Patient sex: M
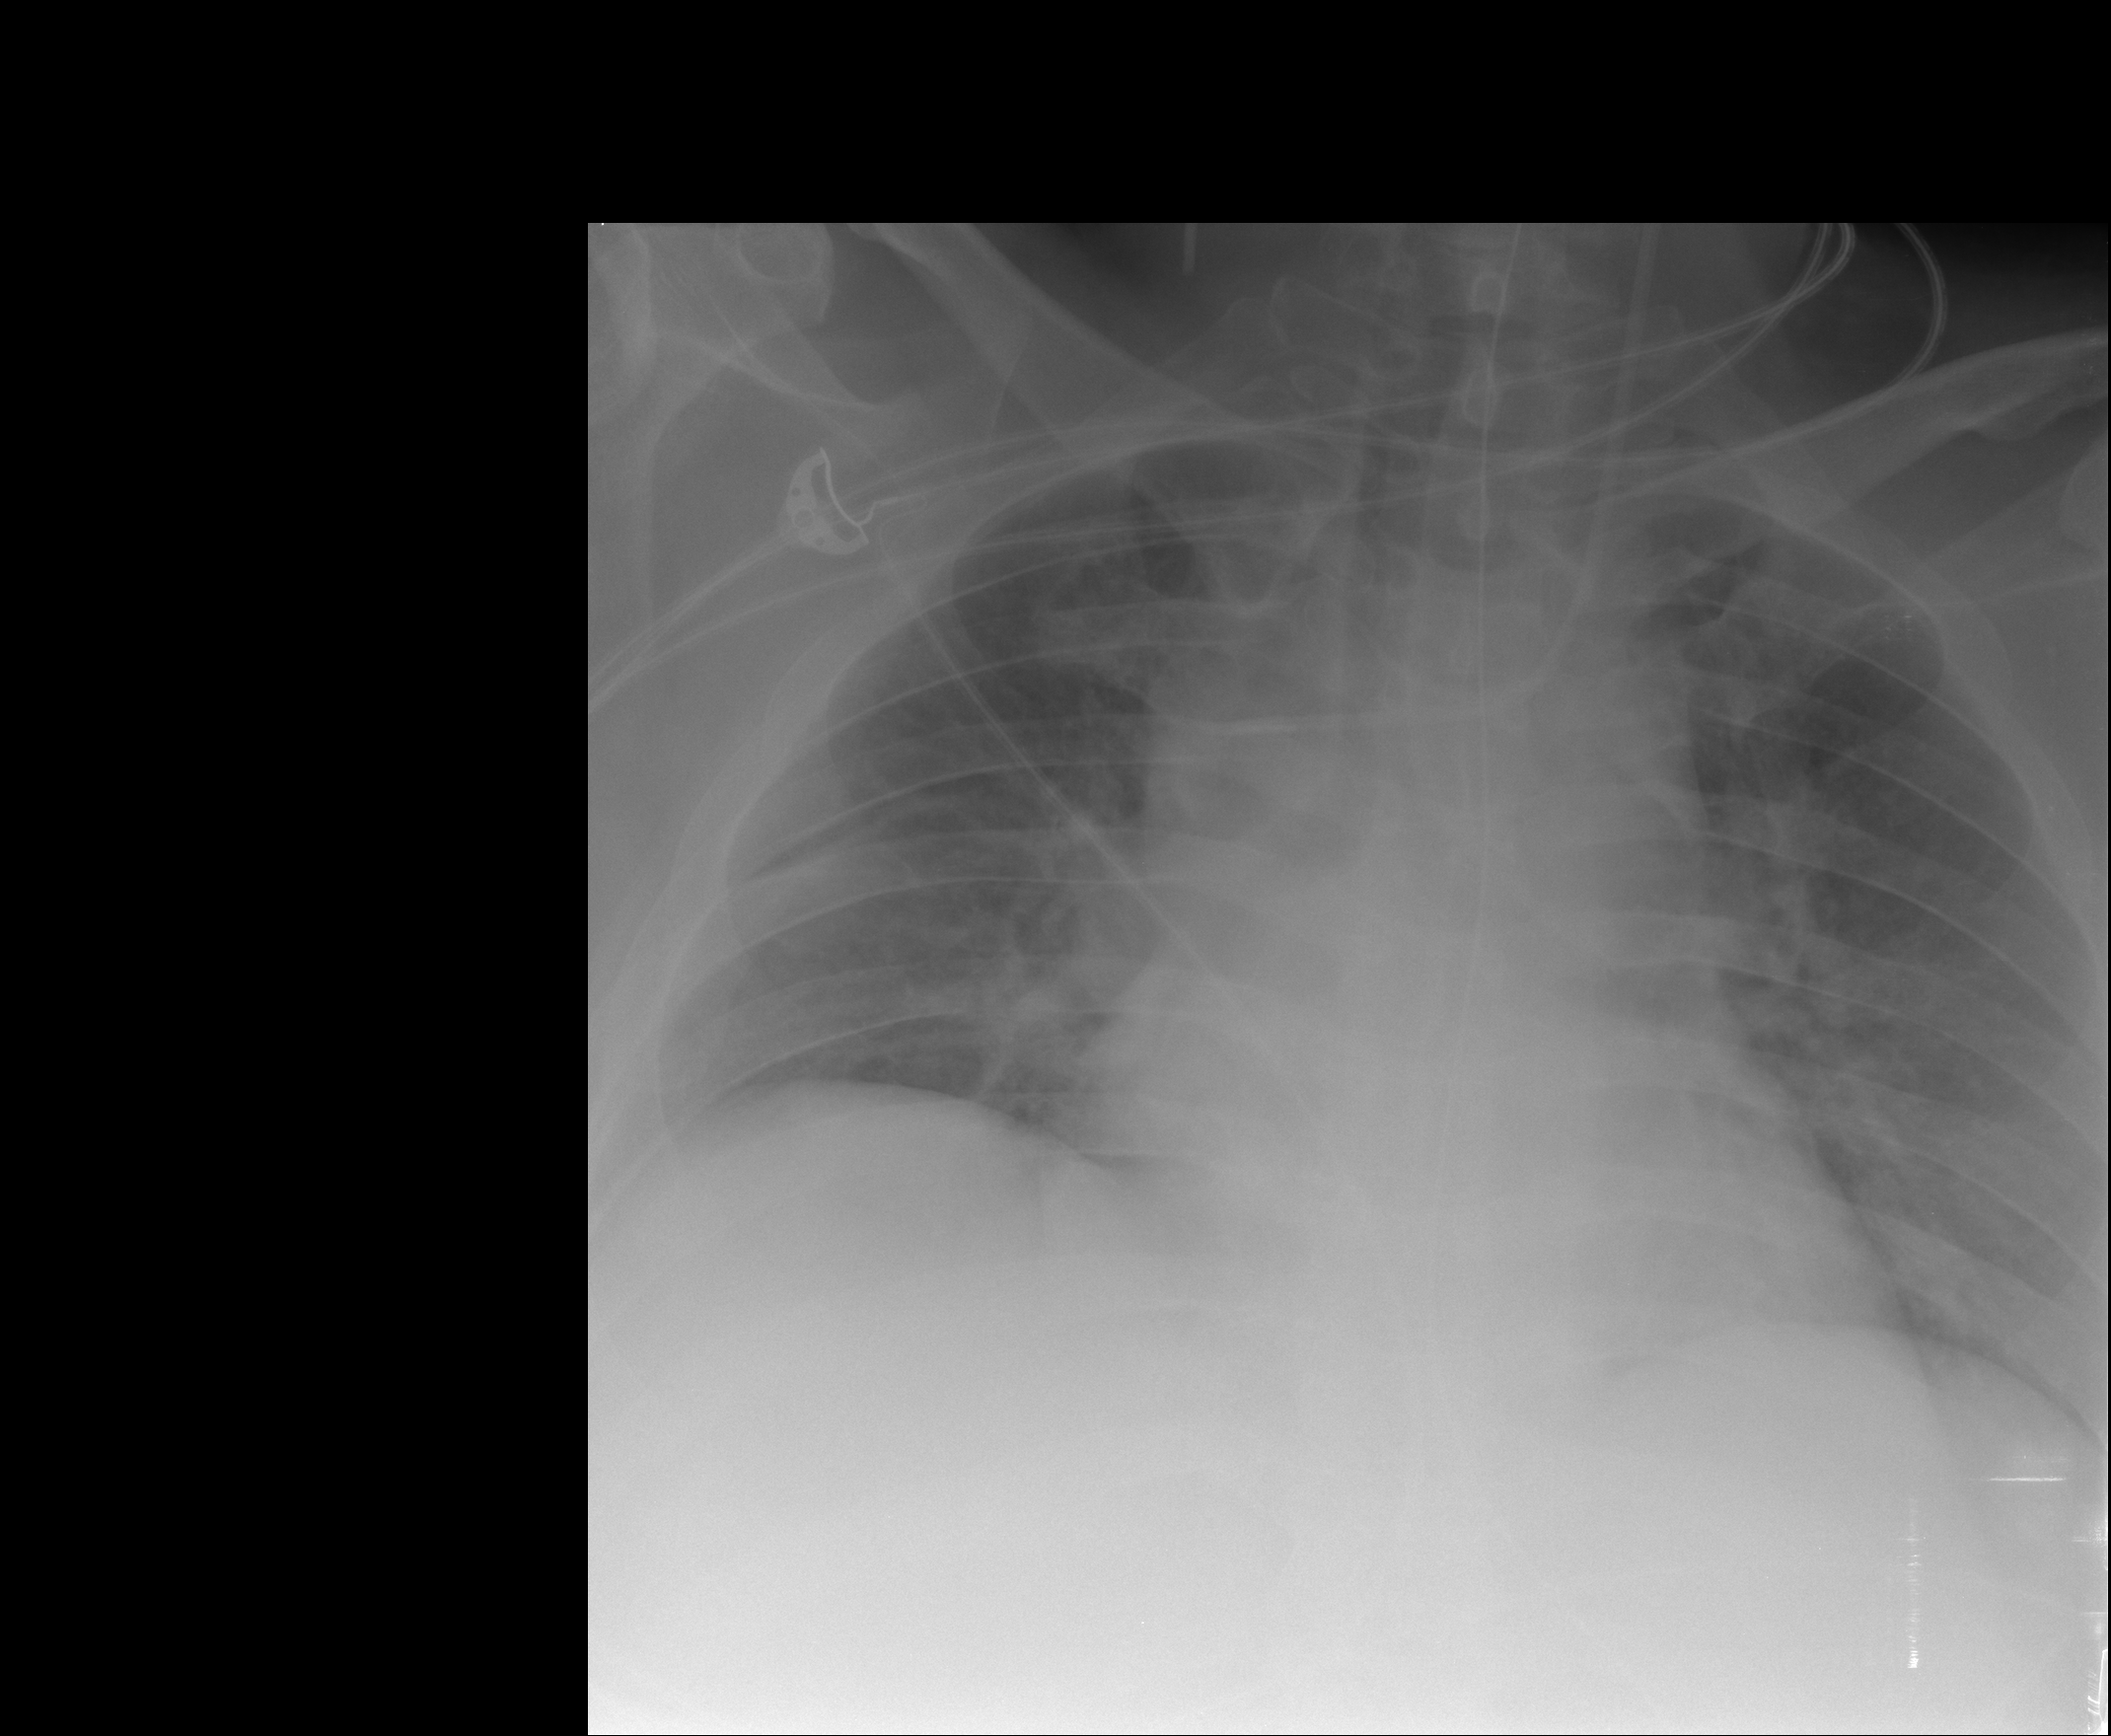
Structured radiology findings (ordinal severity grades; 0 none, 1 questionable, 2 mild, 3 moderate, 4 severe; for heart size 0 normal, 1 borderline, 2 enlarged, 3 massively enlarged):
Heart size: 2
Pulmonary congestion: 2
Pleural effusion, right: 2
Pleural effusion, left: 0
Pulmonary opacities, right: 2
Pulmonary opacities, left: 2
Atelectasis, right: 2
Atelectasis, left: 2